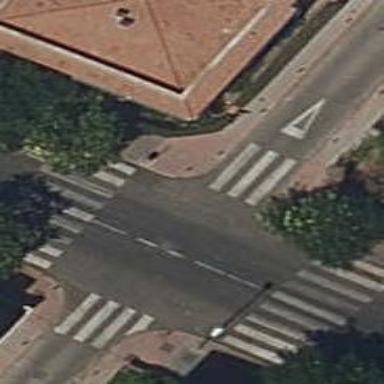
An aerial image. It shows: Footway with marked crossing. The surface is asphalt.